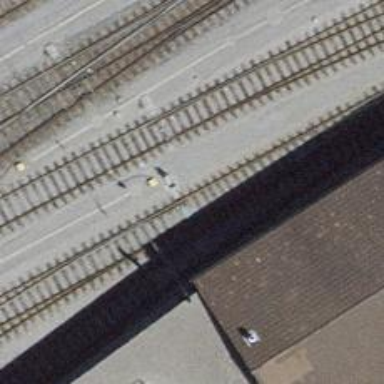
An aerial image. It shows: Railway switch.